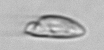
Label: Katodinium_or_Torodinium